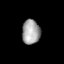
Tissue: lung
Cell type: Fibroblasts
Senescence score: 0.5732
Nuclear area (px): 432
Mean DAPI intensity: 163.801